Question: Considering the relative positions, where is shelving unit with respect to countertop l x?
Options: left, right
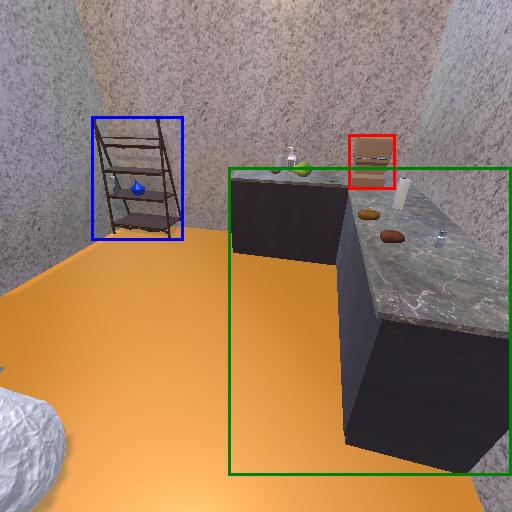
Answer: left